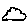
Label: cloud